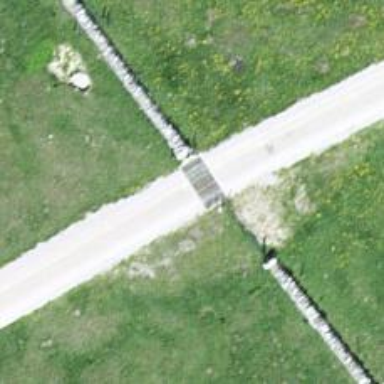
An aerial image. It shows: Cattle grid barrier.